Question: What style is causing the grey bar in the bottom of an AlertDialog?
Either I need to change the rest of the dialog to match the color or vice versa. I've tried modifying @android:buttonStyle and @android:buttonBarStyle. That helps but there's still some grey peeking out from the edges of the region.
Here are my current styles:
'''
<style name="MyAlertDialog" parent="@android:style/Theme.Dialog">
<item name="@android:background">#FF000000</item>
<item name="@android:buttonBarStyle">@style/MyButtonBar</item>
</style>
<style name="MyButtonBar" parent="@android:style/ButtonBar">
<item name="@android:background">#FF000000</item>
</style>
'''
And it looks like this:

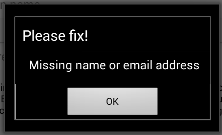
Answer: Here is a working solution, based on Rod_Algonquin's idea of using a custom layout.
'''
private void showCustomAlert (String message)
{
// build dialog
LayoutInflater inflater = getLayoutInflater();
View alertView = inflater.inflate (R.layout.custom_dialog, null);
AlertDialog.Builder builder = new AlertDialog.Builder (this, R.style.CustomAlertDialog);
builder.setView (alertView);
final AlertDialog alert = builder.create();
// message
((TextView)alertView.findViewById (R.id.message)).setText (message);
// ok button
alertView.findViewById (R.id.cancel).setOnClickListener (new View.OnClickListener()
{
@Override public void onClick(View v) { alert.dismiss(); }
});
// show
alert.show();
}
'''
Here is a layout that works with this code:
'''
<LinearLayout
xmlns:android="http://schemas.android.com/apk/res/android"
android:layout_width="match_parent"
android:layout_height="wrap_content"
android:orientation="vertical"
android:background="#FF000000">
<TextView android:id="@+id/alertTitle"
android:singleLine="true"
android:layout_width="match_parent"
android:layout_height="wrap_content"
android:minHeight="50dp"
android:gravity="center"
android:background="@android:color/black"
android:textColor="@android:color/white"
android:textAppearance="@android:style/TextAppearance.Large"
android:text="@string/custom_alert_title" />
<TextView android:id="@+id/message"
style="@android:attr/textAppearanceMedium"
android:layout_width="match_parent"
android:layout_height="wrap_content"
android:padding="20dp"
android:background="@android:color/black"
android:textColor="@android:color/white"
android:textAppearance="@android:style/TextAppearance.Medium" />
<LinearLayout
android:layout_width="match_parent"
android:layout_height="wrap_content"
android:orientation="horizontal"
android:gravity="center"
android:background="@android:color/black"
android:measureWithLargestChild="true">
<Button android:id="@+id/cancel"
style="?android:attr/buttonBarButtonStyle"
android:layout_height="wrap_content"
android:layout_width="wrap_content"
android:minHeight="50dp"
android:minWidth="100dp"
android:textSize="14sp"
android:text="@android:string/ok" />
</LinearLayout>
</LinearLayout>
'''
Finally, here's the styles, from styles.xml, I referenced; you may not need them depending on your dialog coloring.
'''
<style name="CustomAlertDialog" parent="@android:style/Theme.Dialog">
<item name="@android:background">#FF000000</item>
<item name="@android:buttonBarStyle">@style/CustomButtonBar</item>
</style>
<style name="CustomButtonBar" parent="@android:style/ButtonBar">
<item name="@android:background">#FF000000</item>
</style>
'''